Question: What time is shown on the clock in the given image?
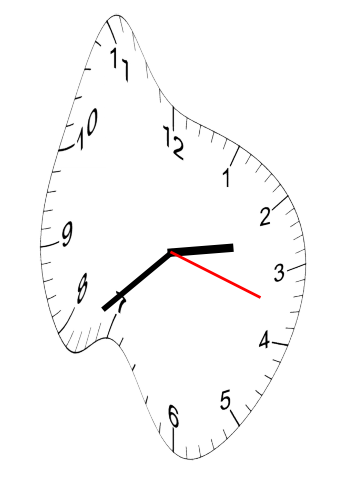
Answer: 02:38:18